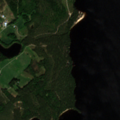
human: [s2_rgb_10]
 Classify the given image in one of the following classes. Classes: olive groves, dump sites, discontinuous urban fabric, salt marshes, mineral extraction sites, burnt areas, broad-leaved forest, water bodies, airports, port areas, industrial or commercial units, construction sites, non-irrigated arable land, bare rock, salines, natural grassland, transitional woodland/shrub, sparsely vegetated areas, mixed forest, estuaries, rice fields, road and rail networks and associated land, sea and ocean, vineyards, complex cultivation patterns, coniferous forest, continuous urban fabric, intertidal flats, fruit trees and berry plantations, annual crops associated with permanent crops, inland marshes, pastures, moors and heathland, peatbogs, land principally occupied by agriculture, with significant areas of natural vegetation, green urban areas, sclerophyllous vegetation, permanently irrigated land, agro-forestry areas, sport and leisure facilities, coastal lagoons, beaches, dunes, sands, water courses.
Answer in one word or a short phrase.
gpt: land principally occupied by agriculture, with significant areas of natural vegetation, coniferous forest, mixed forest, water bodies